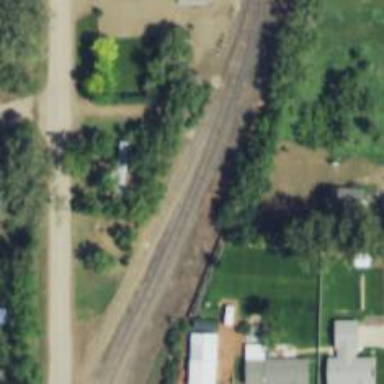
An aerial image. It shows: Railway siding with rails.